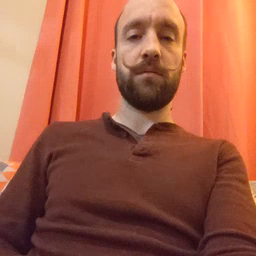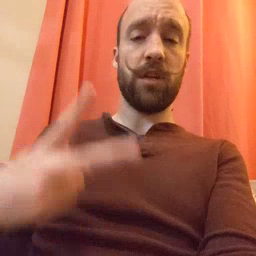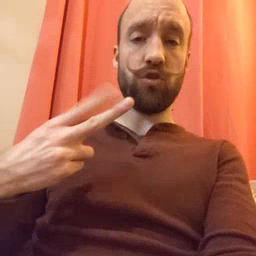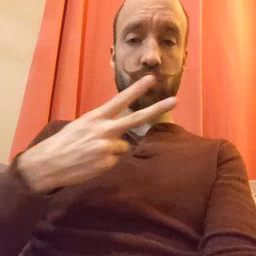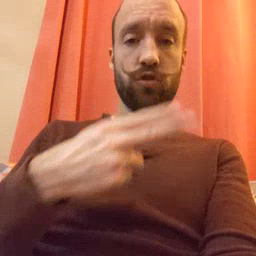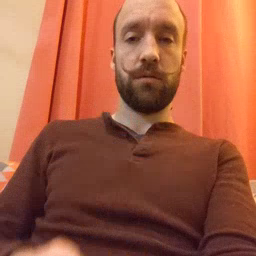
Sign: scissors